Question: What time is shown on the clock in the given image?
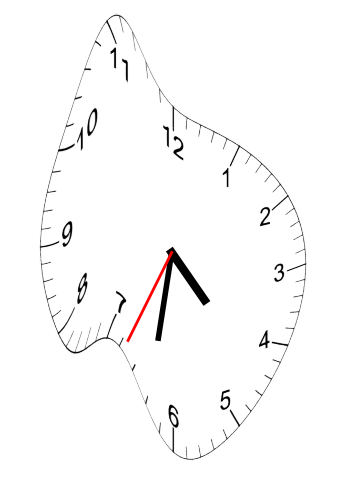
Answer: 04:31:34